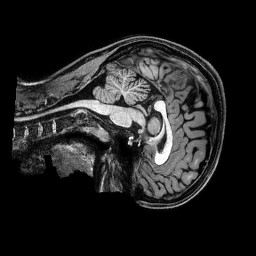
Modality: T1w
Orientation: sagittal
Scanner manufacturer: philips
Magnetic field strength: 3 T
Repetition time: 2.5 s
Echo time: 0.0057 s